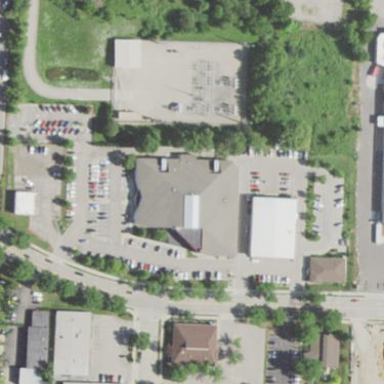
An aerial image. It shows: Clinic building offering healthcare services.